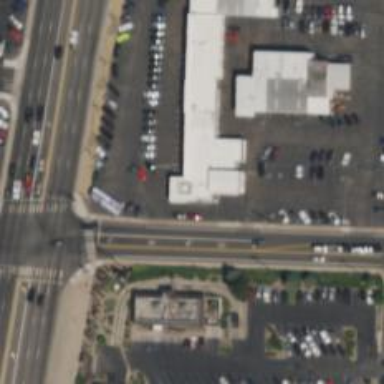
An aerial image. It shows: Car rental facility.